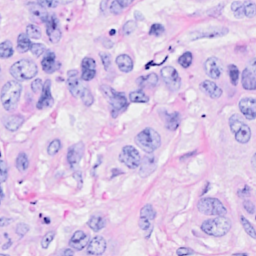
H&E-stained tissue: Breast